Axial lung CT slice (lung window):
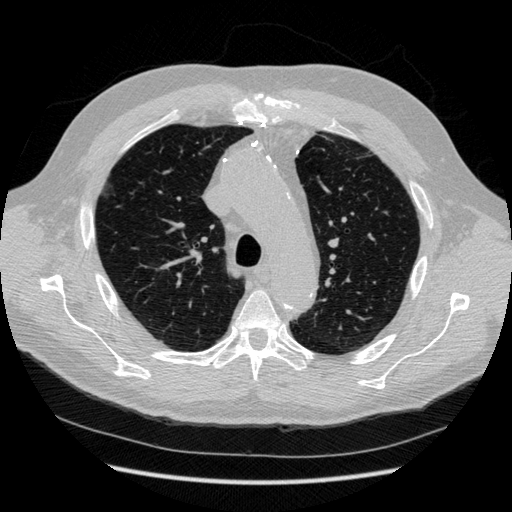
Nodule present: yes
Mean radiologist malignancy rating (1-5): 3